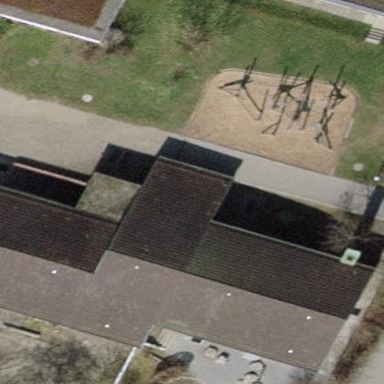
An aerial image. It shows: School building.